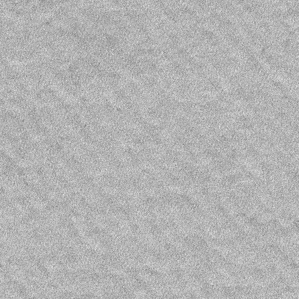
Label: frost